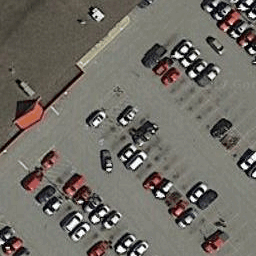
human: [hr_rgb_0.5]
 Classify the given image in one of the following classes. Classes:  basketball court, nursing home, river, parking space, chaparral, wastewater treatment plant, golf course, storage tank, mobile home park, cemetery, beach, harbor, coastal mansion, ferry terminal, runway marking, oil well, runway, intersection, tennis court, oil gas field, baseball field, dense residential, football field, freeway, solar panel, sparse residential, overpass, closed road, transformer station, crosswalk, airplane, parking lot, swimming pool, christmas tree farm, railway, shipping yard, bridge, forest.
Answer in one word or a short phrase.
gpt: parking lot